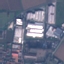
Land use / land cover: Industrial